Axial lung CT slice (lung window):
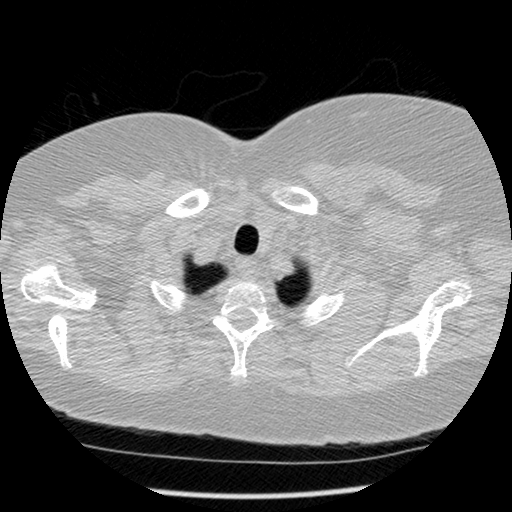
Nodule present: no